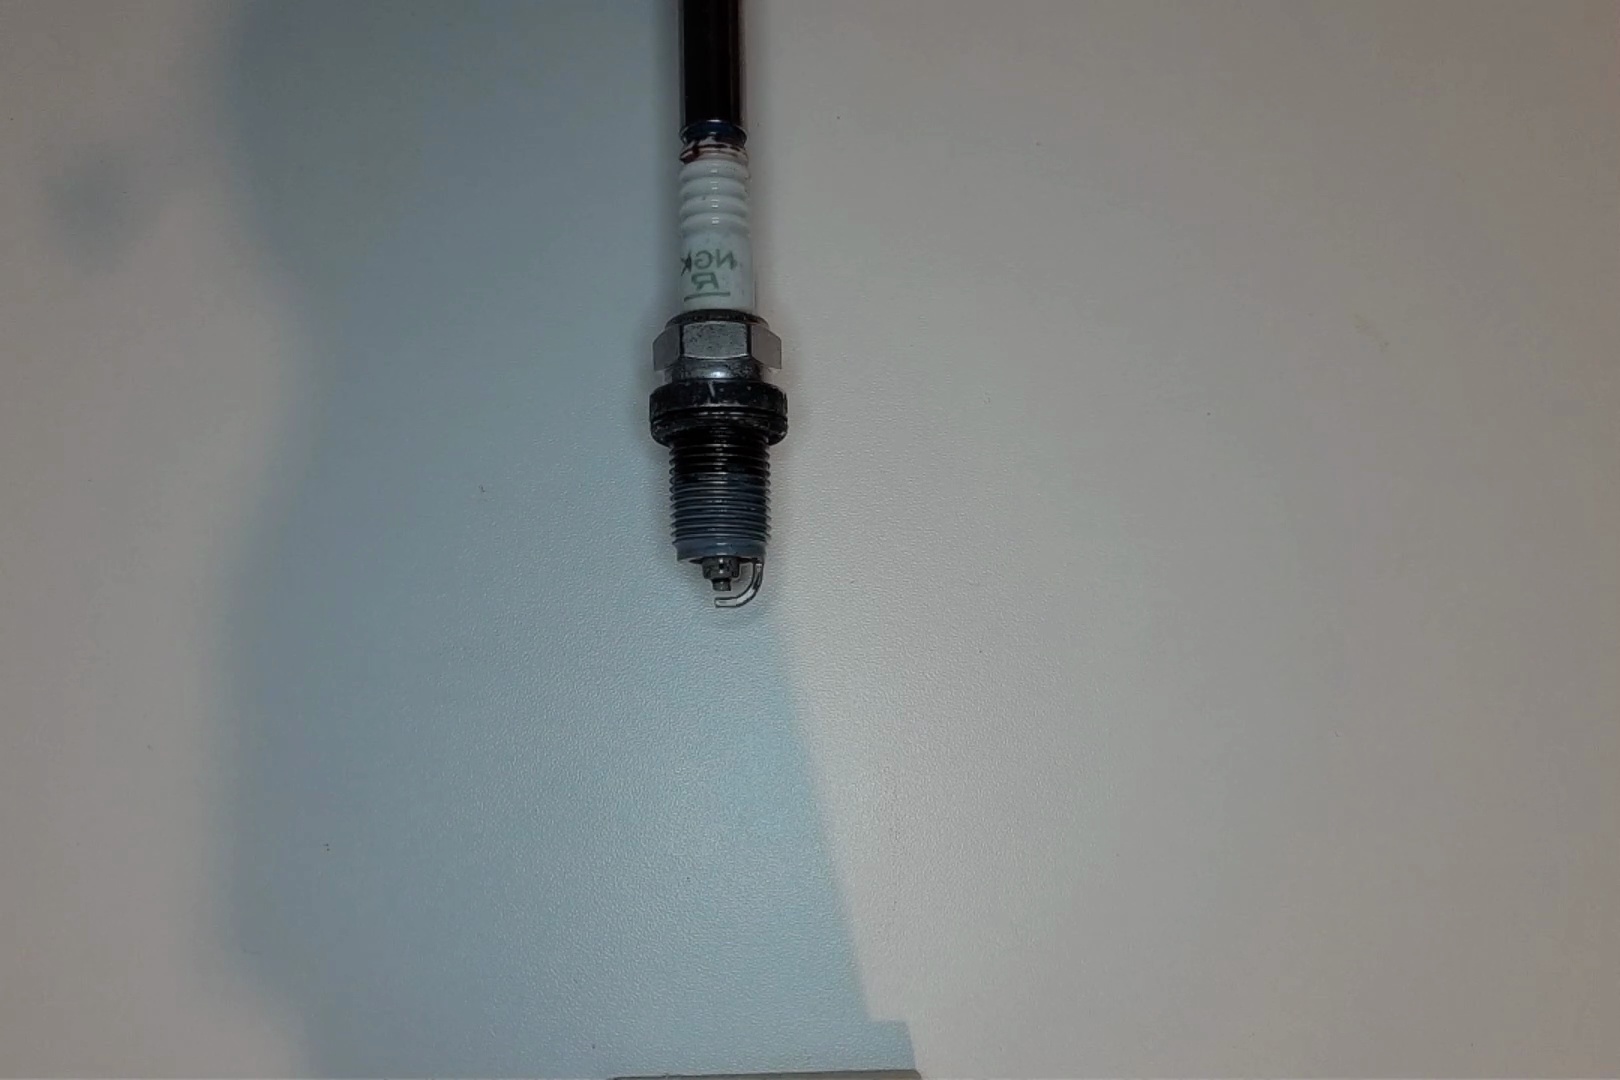
Label: anomaly